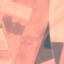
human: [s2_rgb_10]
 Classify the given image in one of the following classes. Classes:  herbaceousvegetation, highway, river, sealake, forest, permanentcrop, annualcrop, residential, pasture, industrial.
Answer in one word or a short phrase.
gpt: AnnualCrop